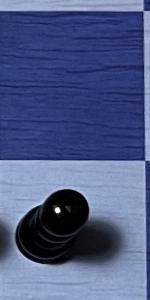
Label: Pawn_Black